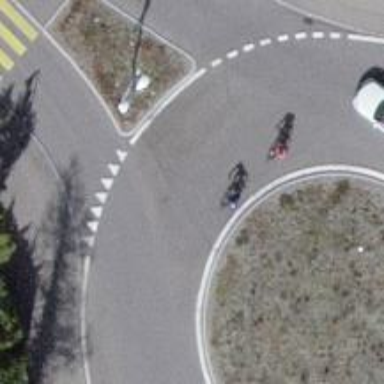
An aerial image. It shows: Residential road with asphalt surface leading up to roundabout.